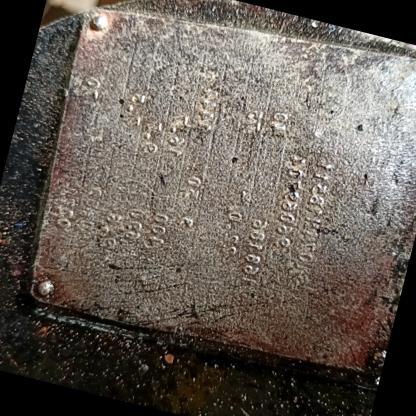
Klasa: tabliczka-znamionowa